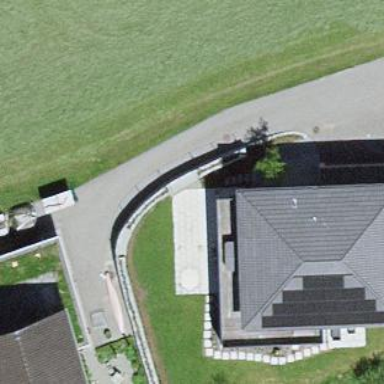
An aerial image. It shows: Simple house.